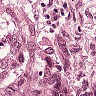
Metastatic tissue present: yes